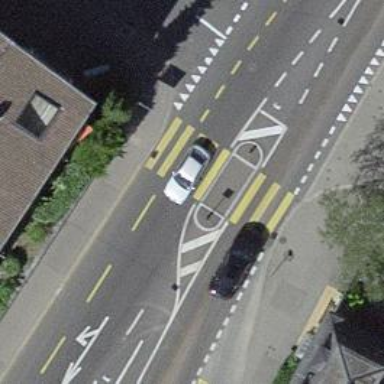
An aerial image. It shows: Kerb serving as barrier.